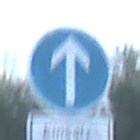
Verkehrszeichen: VorgeschriebeneFahrtrichtungGeradeaus
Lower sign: BesondereFahrzeugeUndTransportgueter3
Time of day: MorningAfternoon
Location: Outdoor (Nature)
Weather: PartlyCloudy
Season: NotSpecified
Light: Natural